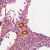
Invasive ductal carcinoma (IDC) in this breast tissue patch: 0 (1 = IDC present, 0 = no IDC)